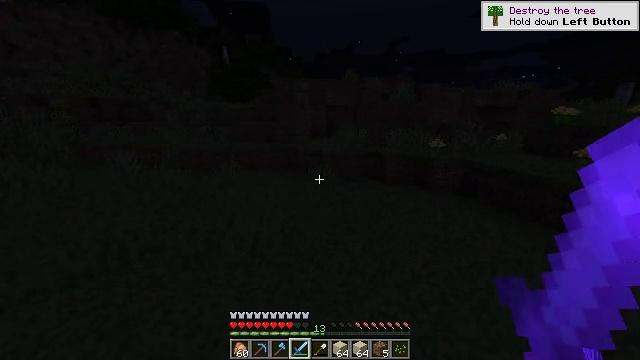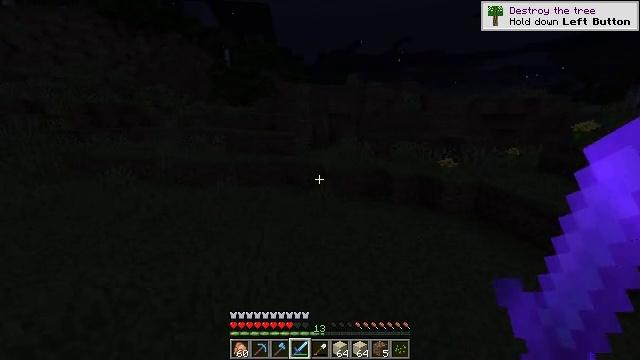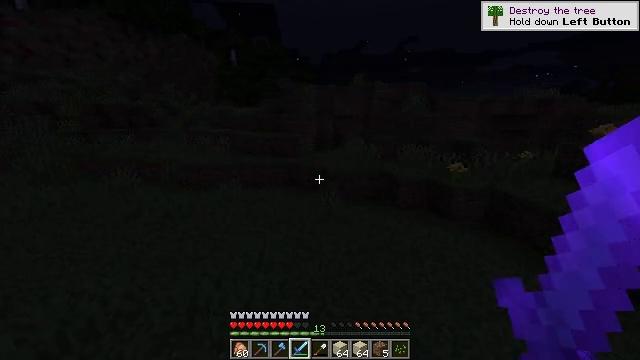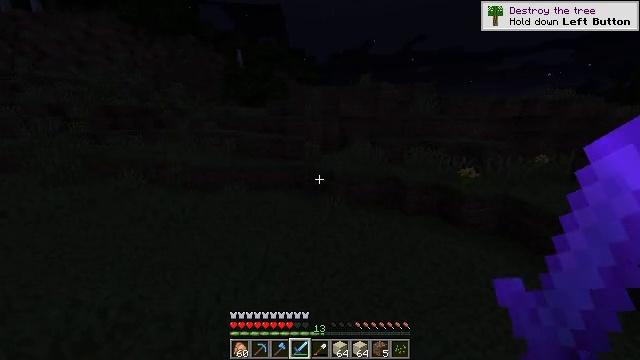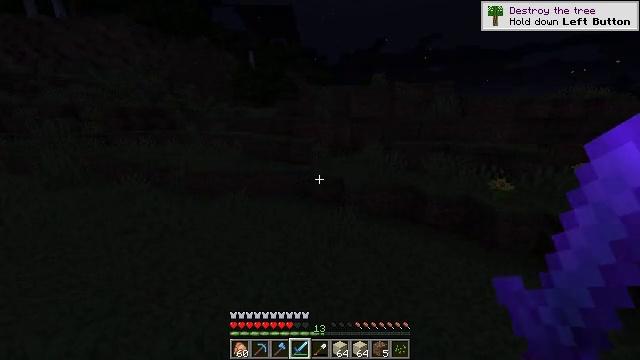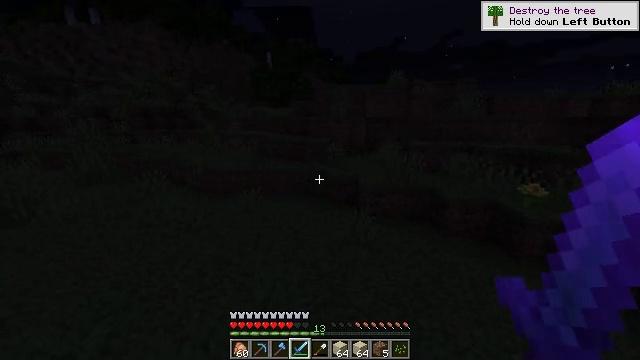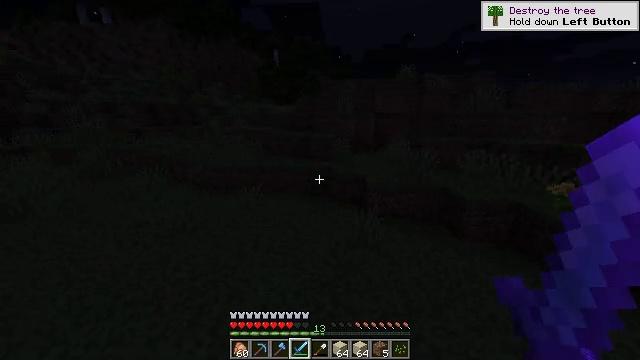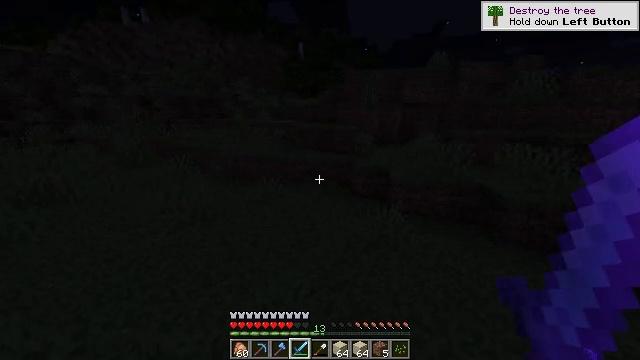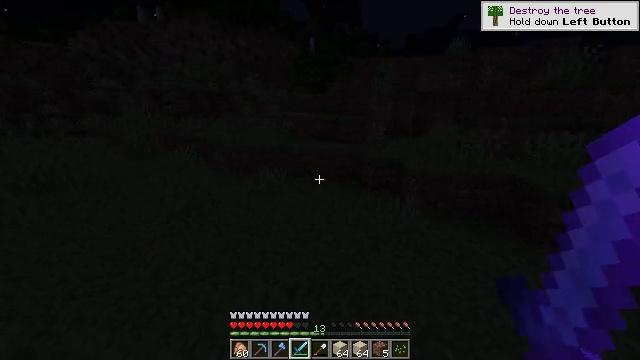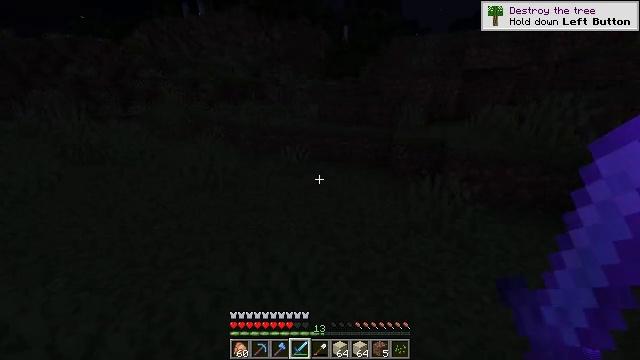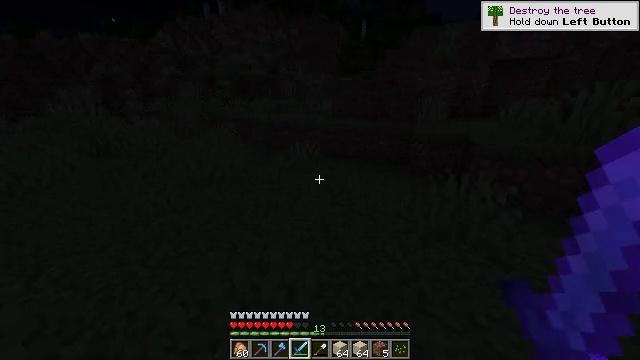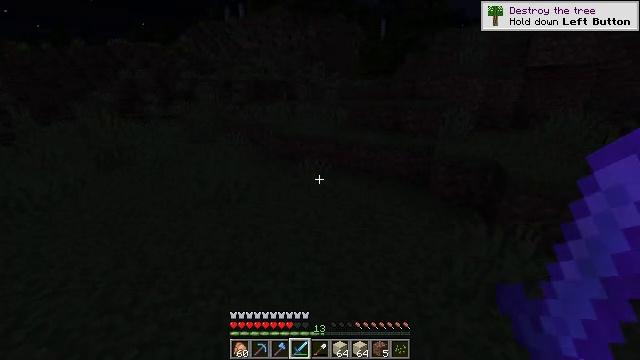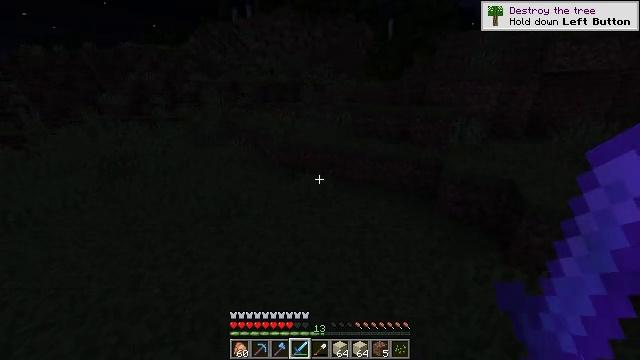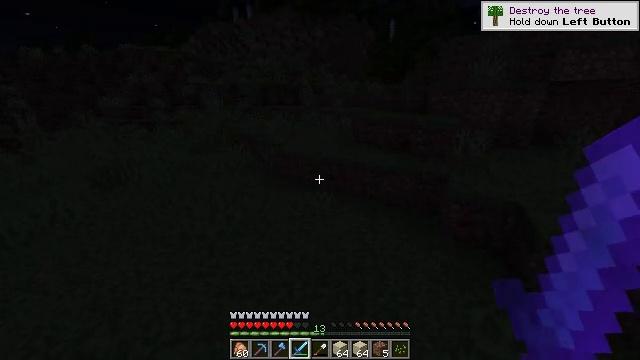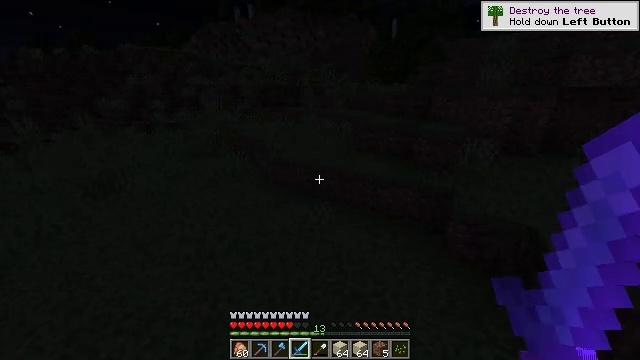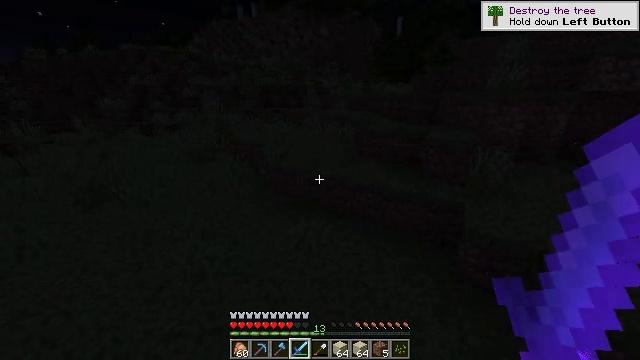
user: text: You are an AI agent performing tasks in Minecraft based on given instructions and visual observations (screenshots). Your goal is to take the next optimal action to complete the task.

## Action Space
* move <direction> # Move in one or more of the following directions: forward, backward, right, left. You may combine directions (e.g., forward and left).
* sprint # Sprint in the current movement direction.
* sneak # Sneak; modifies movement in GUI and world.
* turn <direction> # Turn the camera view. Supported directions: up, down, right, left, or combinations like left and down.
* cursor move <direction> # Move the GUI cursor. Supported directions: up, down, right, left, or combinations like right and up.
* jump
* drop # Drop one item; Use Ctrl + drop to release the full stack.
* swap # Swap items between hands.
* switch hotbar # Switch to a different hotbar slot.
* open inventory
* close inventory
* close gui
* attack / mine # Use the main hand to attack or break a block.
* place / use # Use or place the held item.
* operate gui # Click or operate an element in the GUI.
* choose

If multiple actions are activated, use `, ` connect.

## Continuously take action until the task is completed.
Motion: motion action
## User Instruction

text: Mine oak leaves.
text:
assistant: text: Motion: move forward, jump
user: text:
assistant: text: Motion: move forward, turn left, jump
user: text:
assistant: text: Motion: move forward, sprint, turn left, jump
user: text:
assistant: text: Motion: move forward, sprint, turn left, jump
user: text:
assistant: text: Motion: move forward, sprint, turn left, jump
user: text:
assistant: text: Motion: move forward, sprint, turn left, jump
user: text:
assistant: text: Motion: move forward, turn left and down, jump
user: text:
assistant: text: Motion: move forward, turn left, jump
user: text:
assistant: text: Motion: move forward, turn left and down, jump
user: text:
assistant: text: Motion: move forward, turn left, jump
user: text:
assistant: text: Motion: move forward, turn left, jump
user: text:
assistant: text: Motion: move forward, turn left, jump
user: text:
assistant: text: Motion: move forward, sprint, jump
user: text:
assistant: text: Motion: move forward, sprint, jump
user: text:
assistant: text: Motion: move forward, sprint, jump
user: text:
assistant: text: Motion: move forward, sprint, jump
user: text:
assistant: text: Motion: move forward, sprint, turn left, jump
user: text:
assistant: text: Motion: move forward, jump
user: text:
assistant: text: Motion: move forward, jump
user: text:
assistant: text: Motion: move forward, jump
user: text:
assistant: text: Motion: move forward, jump
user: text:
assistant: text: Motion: move forward, jump
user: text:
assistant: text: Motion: move forward, jump
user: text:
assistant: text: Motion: move forward, sprint, turn right, jump
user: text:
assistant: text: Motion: move forward, sprint, jump
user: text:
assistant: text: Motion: move forward, sprint, turn right, jump
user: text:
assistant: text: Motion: move forward, sprint, turn right, jump
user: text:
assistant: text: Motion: move forward, sprint, turn right, jump
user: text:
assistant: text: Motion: move forward, jump
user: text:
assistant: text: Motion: move forward, turn right, jump